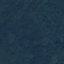
Label: Forest